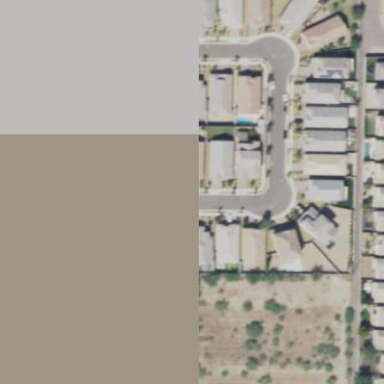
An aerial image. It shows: This residential area consists of single-family homes.